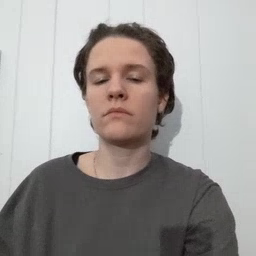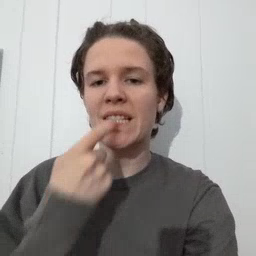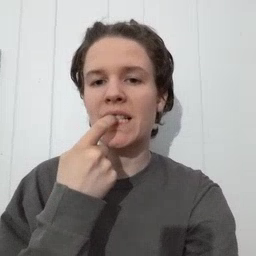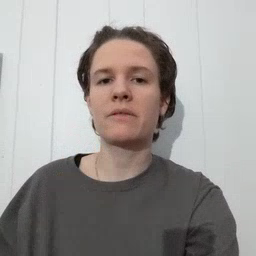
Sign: tooth